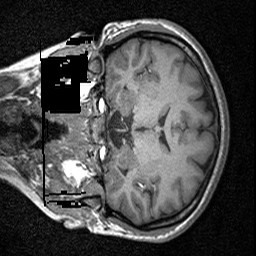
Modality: T1w
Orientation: coronal
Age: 19
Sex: female
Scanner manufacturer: siemens
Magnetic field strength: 3 T
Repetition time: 1.64 s
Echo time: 0.00234 s